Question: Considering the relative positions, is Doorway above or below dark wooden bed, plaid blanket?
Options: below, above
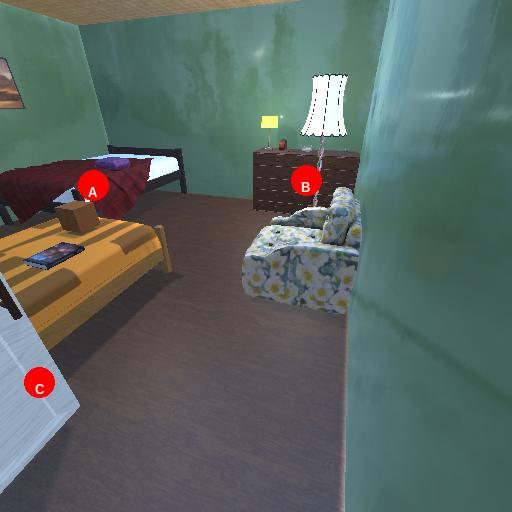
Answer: below